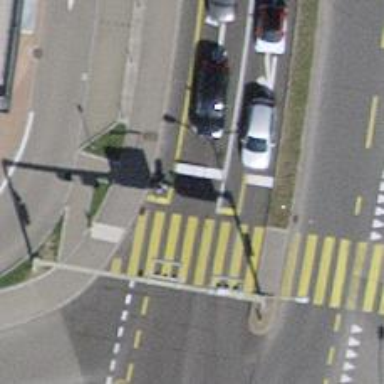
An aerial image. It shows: Road with traffic signals.